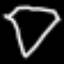
Label: diamond